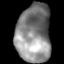
Tissue: lung
Cell type: Endothelial cells
Senescence score: 0.1563
Nuclear area (px): 1960
Mean DAPI intensity: 135.995